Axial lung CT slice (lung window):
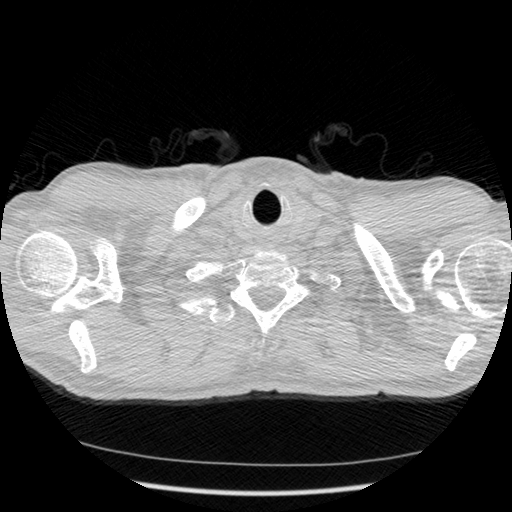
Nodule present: no